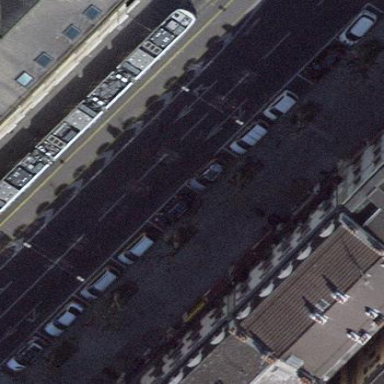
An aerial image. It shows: Parking lane for vehicles.